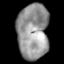
Tissue: lung
Cell type: T cells
Senescence score: 0.2074
Nuclear area (px): 1701
Mean DAPI intensity: 149.547